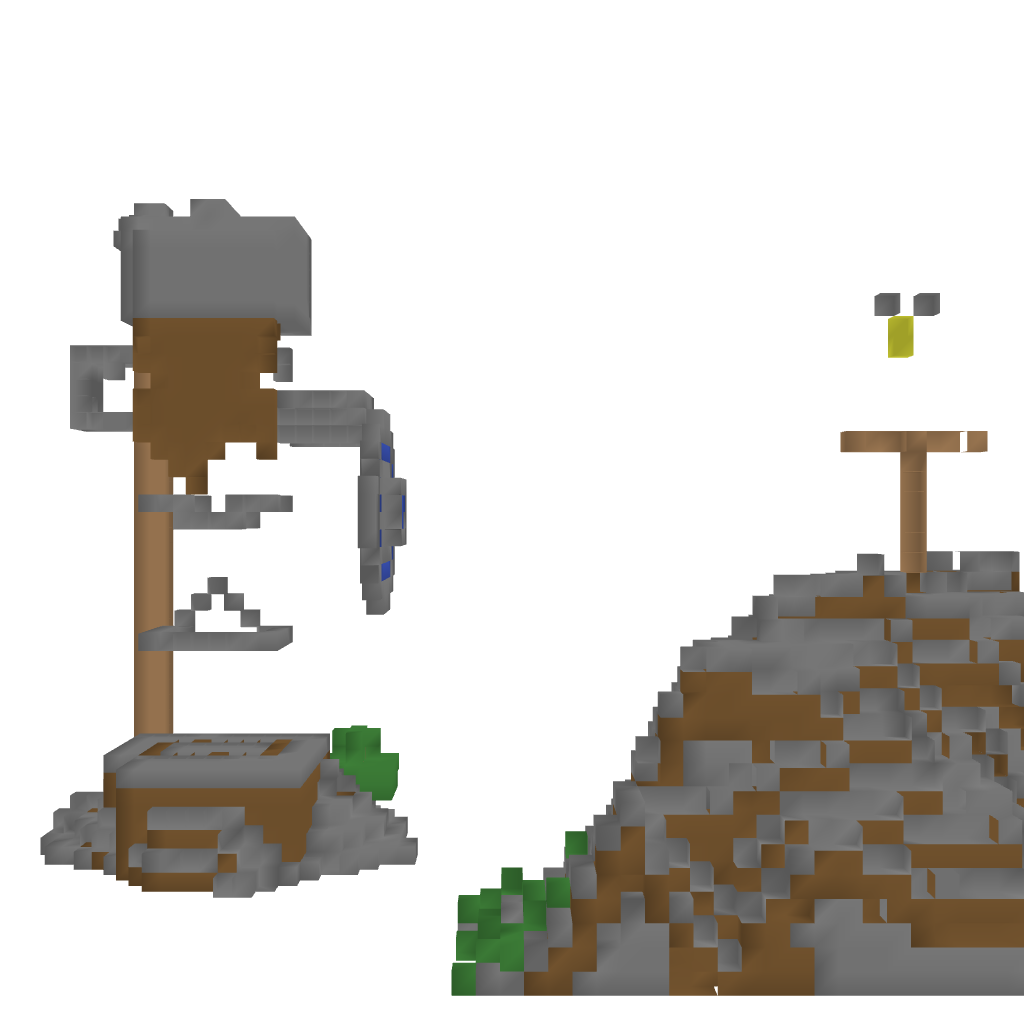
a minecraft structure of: Statue of Athena bad low quality